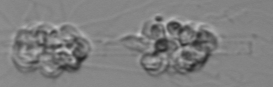
Label: Leptocylindrus_mediterraneus